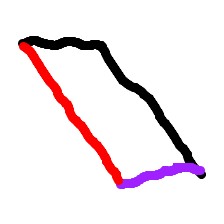
Shape: parallelogram